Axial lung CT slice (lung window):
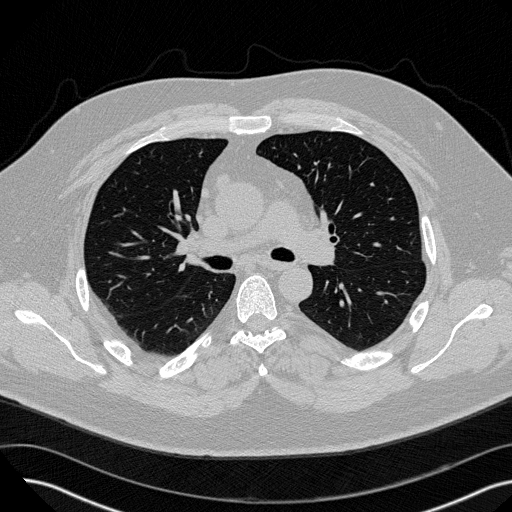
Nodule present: no